Question: I'm trying to pass data to another activity, but after passing it I want to convert it to int is there a way to do that.
This my code:
'''
Intent intent = getIntent();
Bundle bundle = intent.getExtras();
if(bundle != null) {
checker.setText(bundle.getString("temperature"));
String checkerHolder = checker.getText().toString();
int finder = Intent.parseIntent(checkerHolder);
}
'''
The "checkerHolder" is the problem here look at the pic:

Any idea ?
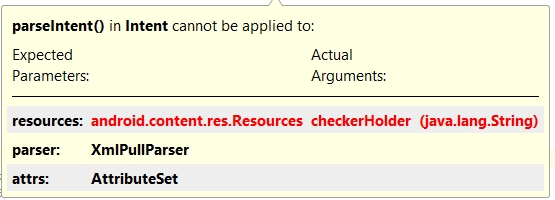
Answer: replace this line
'''
int finder = Intent.parseIntent(checkerHolder);
'''
with below one
'''
int finder = Integer.parseInt(checkerHolder);
'''